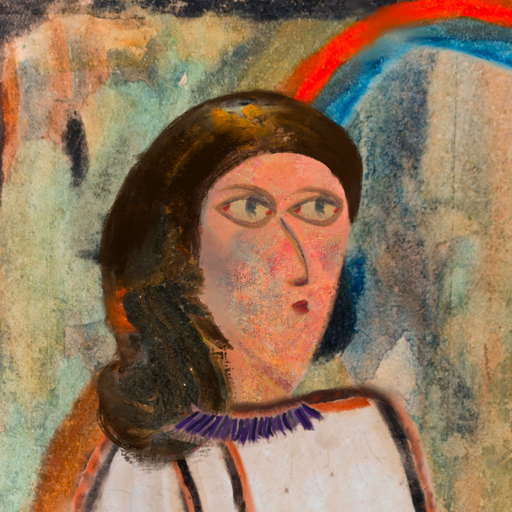
Background: Childish, Head And Neck Side: Irani, Face Side: GypsyMother, Bust: Roy_Bahadur, Hair Side: Gypsy_Queen, Head Accessory: Blank, Second Necklace: Blank, Necklace: HillGirl, Baby: Blank